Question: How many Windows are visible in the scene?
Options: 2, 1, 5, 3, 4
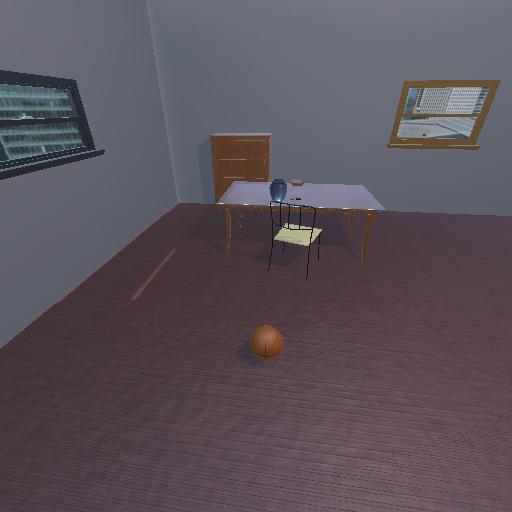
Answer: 2